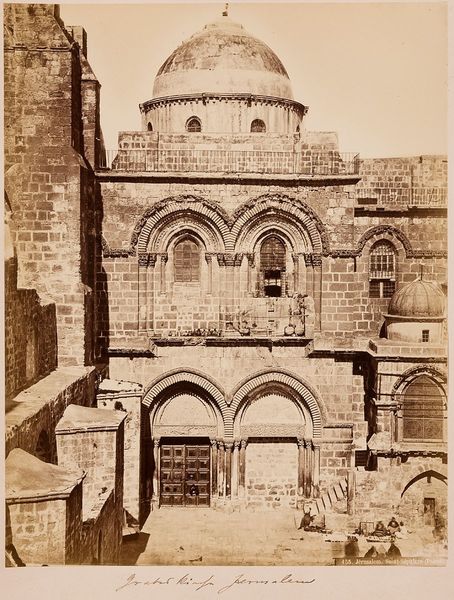
Titel: 455. Jérusalem. Saint-Sépulcre (Palestine)
Künstler: Félix Bonfils
Standort: Hamburg
Institution: Museum für Kunst und Gewerbe Hamburg
Schlagwörter: architektur, kirche, foto, fotografie, photographie, photo, karton, aussenbau, albumin, lichtbild, reisefotografie, historische, schwarzweißpositivverfahren, silbersalzverfahren, schwarzweißfotografie, gebäude, örtlichkeit, straße, stätte, reisephotographie, albuminpapier, pilgerstätte